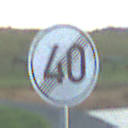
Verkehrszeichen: EndeGeschwindigkeit40
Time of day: SunriseSunset
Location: Outdoor (RoadRail)
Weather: PartlyCloudy
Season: NotSpecified
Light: Natural